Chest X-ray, PA view. Patient: 56 years old, sex F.
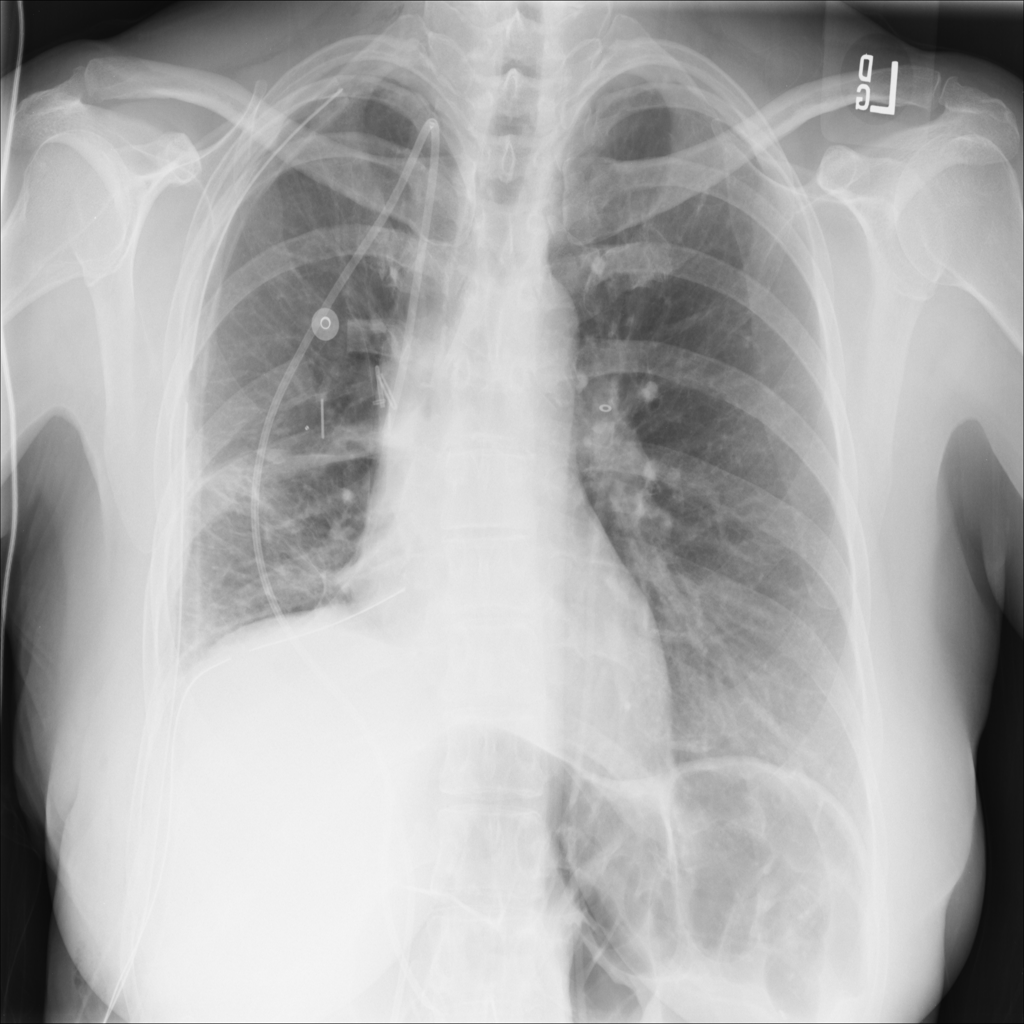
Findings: No Finding